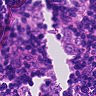
Metastatic tissue present: yes